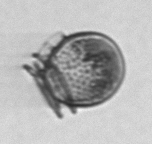
Label: Dinophysis_acuminata